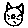
Label: cat